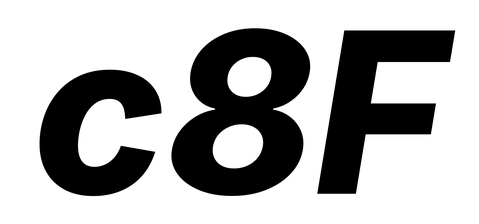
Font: Inter-Italic_ExtraBold_Italic